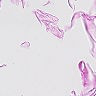
Metastatic tissue present: no